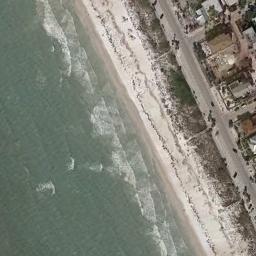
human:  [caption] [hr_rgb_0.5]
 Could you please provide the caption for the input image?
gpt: The narrow beach with white sand and the residential area beside .

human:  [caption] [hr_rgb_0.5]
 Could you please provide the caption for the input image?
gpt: There are some people on the beach .

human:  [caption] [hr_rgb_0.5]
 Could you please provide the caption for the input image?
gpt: Grey sea and white coast and roads and houses .

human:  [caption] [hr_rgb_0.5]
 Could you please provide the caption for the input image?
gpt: There are many buildings and sparse vegetation beside the beach .

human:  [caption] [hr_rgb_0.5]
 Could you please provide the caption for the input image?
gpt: Many buildings of different shapes are beside the beach .